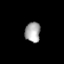
Tissue: lung
Cell type: T cells
Senescence score: 0.2305
Nuclear area (px): 305
Mean DAPI intensity: 166.275